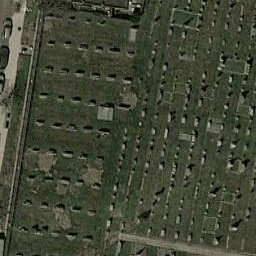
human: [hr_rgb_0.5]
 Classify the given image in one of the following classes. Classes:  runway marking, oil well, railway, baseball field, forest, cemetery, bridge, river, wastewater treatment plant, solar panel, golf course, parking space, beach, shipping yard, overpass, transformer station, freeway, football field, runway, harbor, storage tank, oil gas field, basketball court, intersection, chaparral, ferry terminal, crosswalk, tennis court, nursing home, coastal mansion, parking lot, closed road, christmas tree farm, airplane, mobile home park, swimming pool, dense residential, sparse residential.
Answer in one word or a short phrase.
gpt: cemetery